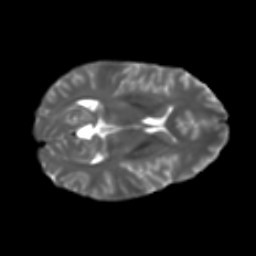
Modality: T2w
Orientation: axial
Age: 31
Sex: female
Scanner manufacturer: ge
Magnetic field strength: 3 T
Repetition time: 7.8 s
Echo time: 0.0606 s